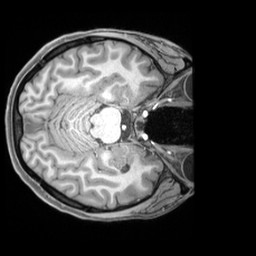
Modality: T1w
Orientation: axial
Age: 23
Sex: female
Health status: ill
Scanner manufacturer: siemens
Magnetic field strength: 3 T
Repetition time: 2.2 s
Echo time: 0.00218 s